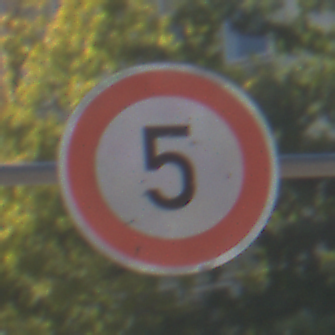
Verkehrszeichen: Geschwindigkeit5
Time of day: MorningAfternoon
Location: Outdoor (Urban)
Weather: Clear
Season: NotSpecified
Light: Natural